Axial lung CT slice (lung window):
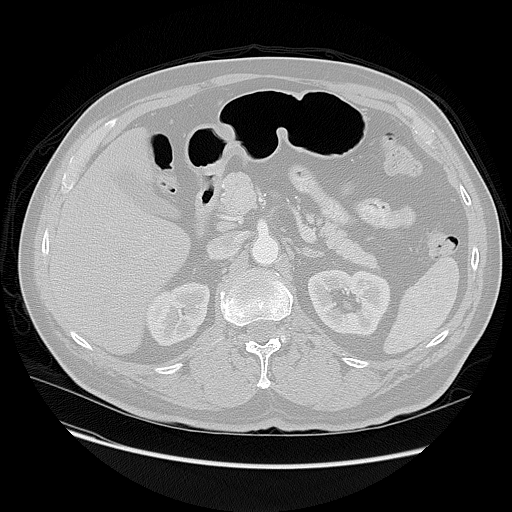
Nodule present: no